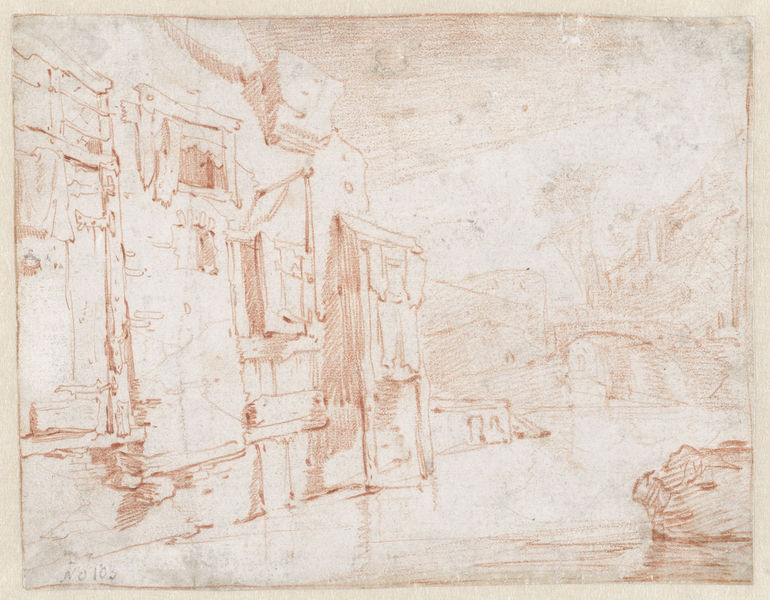
Titel: Oude huizen aan een water, in de verte een brug
Künstler: Jan Baptist Weenix
Standort: Amsterdam
Institution: Rijksmuseum
Schlagwörter: baum, himmel, wasser, ufer, fenster, gebäude, spiegelung, brücke, balkon, curtain, curtains, hat, red, windows, ruine, sky, tree, building, house, water, river, drawing, sketch, rötel, door, bridge, town, city, draft, buildings, venice, poor, shutter, canal, canals, channel, mideval, midevil, latch, architechure